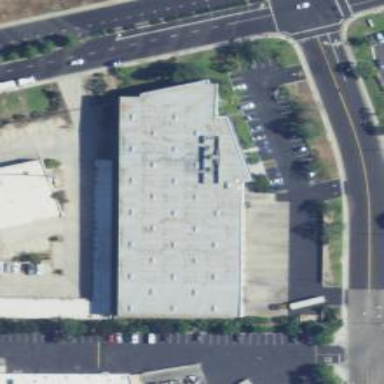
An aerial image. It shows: Warehouse.